【题型】选择题　【知识点】解析几何　【难度】easy
已知 $x_1 \neq x_2$，$y_1y_2 > 0$，点 $A(x_1,y_1)$，$B(x_2,y_2)$，动点 $P$ 在 $x$ 轴上，设直线 $AP$、$BP$ 的斜率分别为 $k_1$、$k_2$，当 $|PA| + |PB|$ 取最小值时，$k_1$、$k_2$ 满足（ ）

A. $k_1 = k_2$
B. $k_1 + k_2 = 0$
C. $k_1 \cdot k_2 = 1$
D. $k_1 \cdot k_2 = -1$
【解答】

\noindent \textbf{【答案】B}

\noindent \textbf{【分析】}
作出示意图，设 $A$ 关于 $x$ 轴的对称点为 $C$，数形结合可得 $P,B,C$ 三点共线时，$|PA| + |PB|$ 取最小，可求解。

\noindent \textbf{【详解】}
因为 $x_1 \neq x_2$，$y_1y_2 > 0$，所以 $A,B$ 两点均在 $x$ 轴同侧，
不妨设 $A,B$ 两点均在 $x$ 轴的上方，如图所示。

设 $A$ 关于 $x$ 轴的对称点为 $C$，
因为 $P$ 在 $x$ 轴上，则直线 $PA$ 与直线 $PC$ 倾斜角互补，即 $k_1 = -k_{PC}$，且 $|PA| = |PC|$，
所以 $|PA| + |PB| = |PC| + |PB| \ge |BC|$，当且仅当 $P,B,C$ 三点共线时，等号成立，
此时 $k_2 = k_{PC}$，所以 $|PA| + |PB|$ 为最小时，$k_1 + k_2 = 0$。

故选：B.

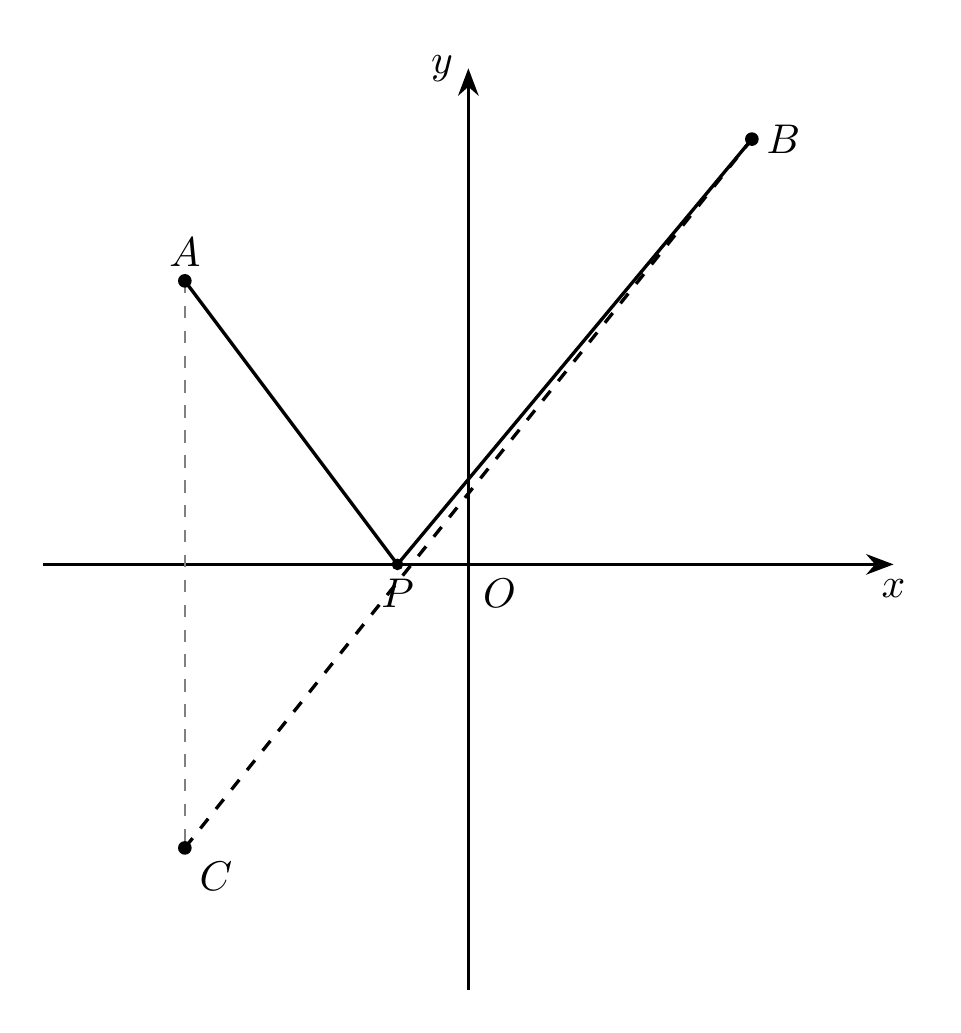